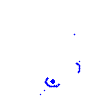
Particle: proton